Field crop: maize
Growth stage: 2
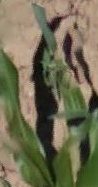
Species: maize